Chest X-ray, PA view. Patient: 64 years old, sex M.
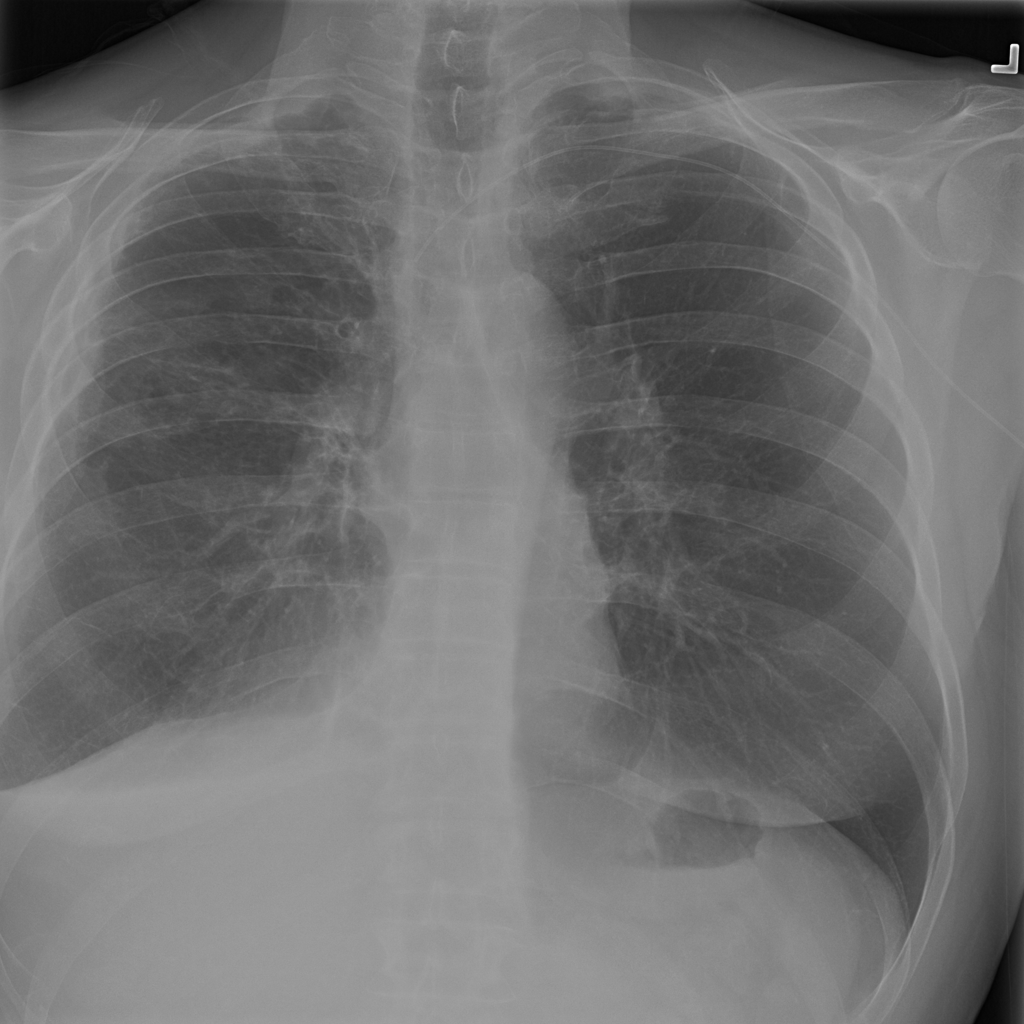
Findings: Effusion, Pneumothorax